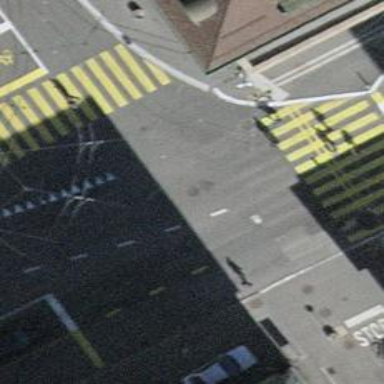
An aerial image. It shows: Road with traffic signals.